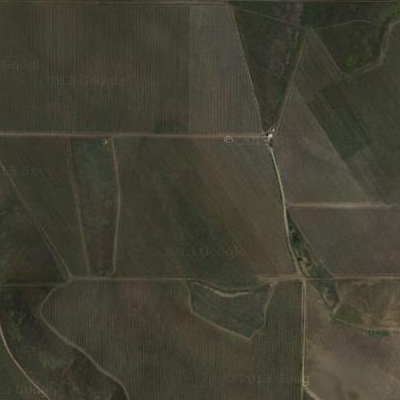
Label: bField